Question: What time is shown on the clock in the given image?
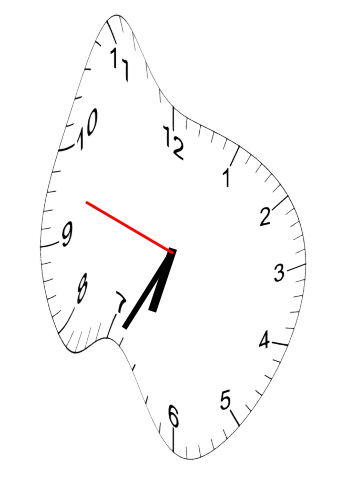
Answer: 06:34:48